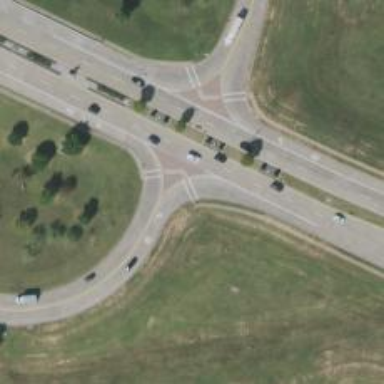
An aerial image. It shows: Secondary link road.